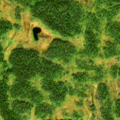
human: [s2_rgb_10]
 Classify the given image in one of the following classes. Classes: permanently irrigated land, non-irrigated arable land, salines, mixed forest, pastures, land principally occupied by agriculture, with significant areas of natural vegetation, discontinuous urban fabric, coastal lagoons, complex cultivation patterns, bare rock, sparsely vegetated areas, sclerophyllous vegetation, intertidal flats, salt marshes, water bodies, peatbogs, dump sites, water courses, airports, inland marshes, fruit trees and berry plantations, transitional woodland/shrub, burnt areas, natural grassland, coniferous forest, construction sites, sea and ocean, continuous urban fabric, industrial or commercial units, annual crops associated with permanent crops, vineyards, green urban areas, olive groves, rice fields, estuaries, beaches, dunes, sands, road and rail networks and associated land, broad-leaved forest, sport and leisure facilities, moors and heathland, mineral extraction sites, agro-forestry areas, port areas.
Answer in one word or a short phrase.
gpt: coniferous forest